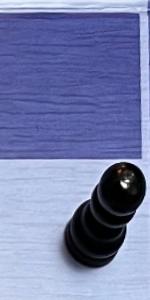
Label: Pawn_Black